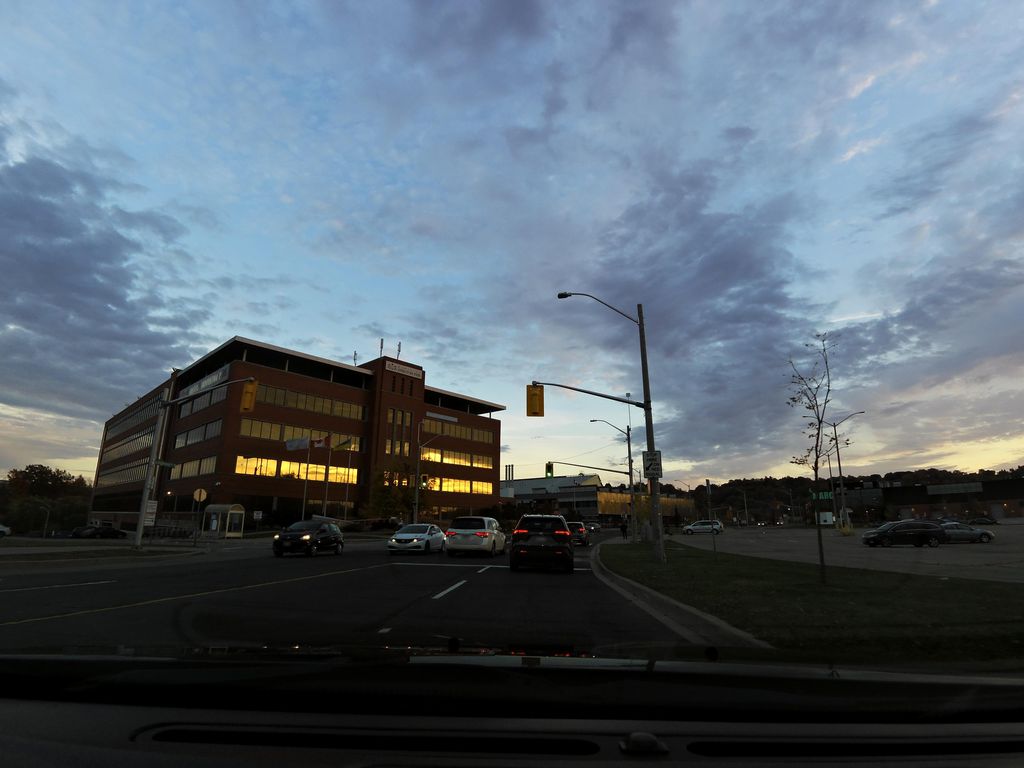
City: hamilton